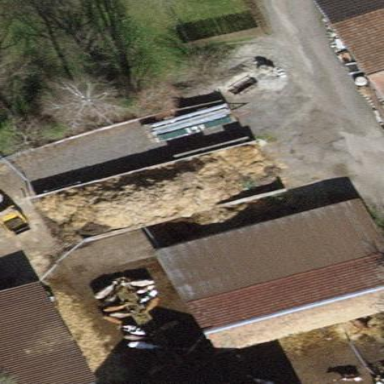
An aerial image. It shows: Bunker silo.